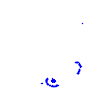
Particle: proton